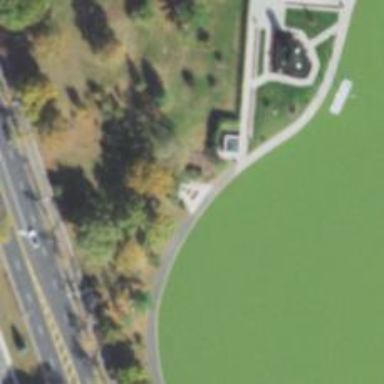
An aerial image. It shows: Memorial site with historic significance.